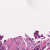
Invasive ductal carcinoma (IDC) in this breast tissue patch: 1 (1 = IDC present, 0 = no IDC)